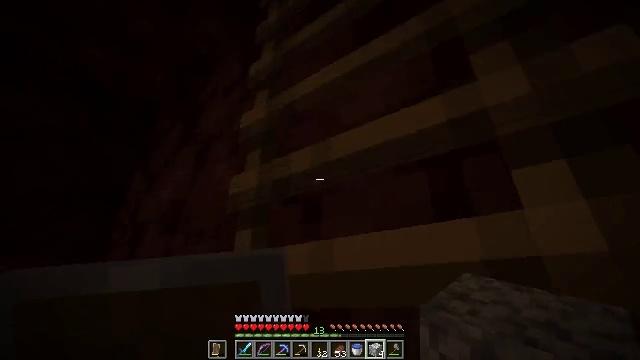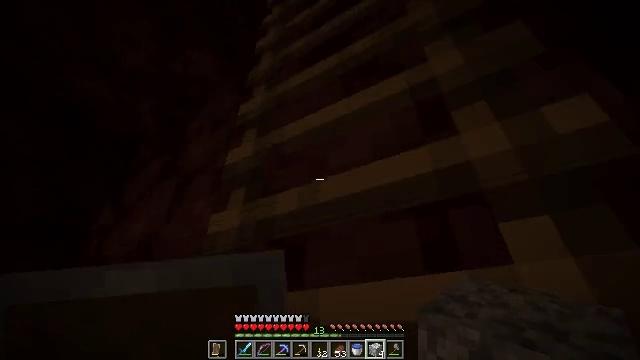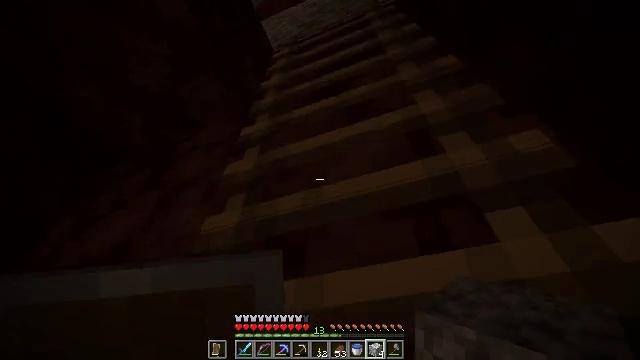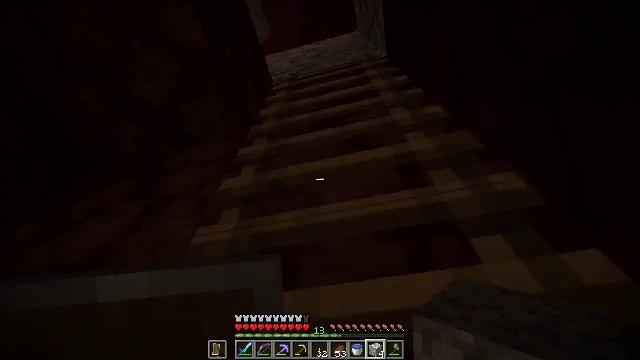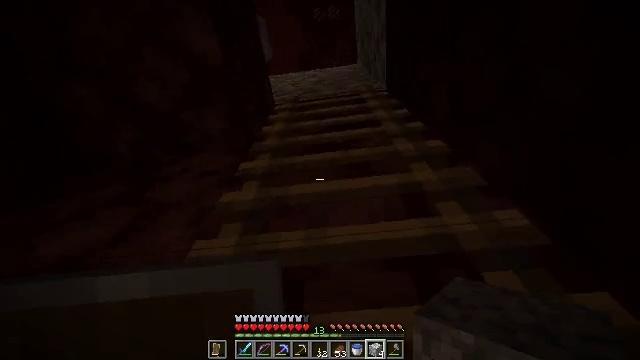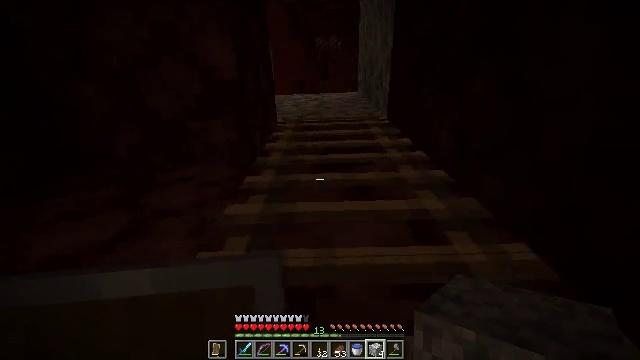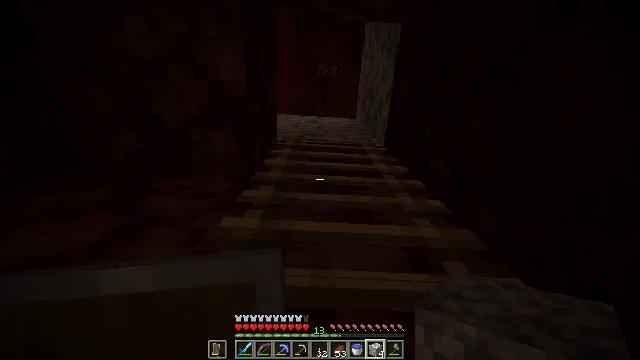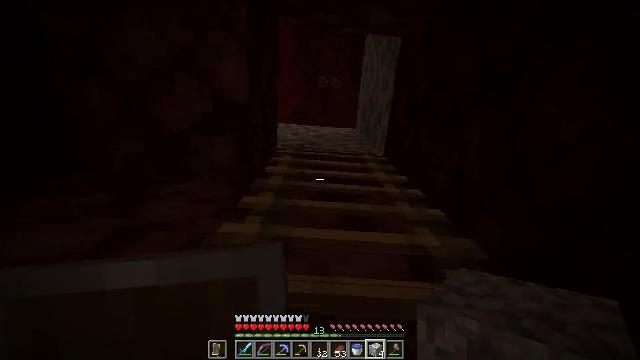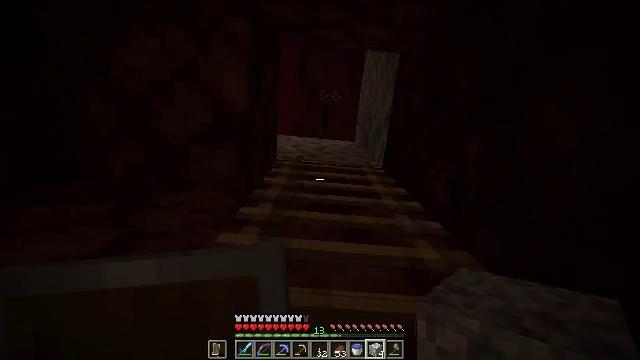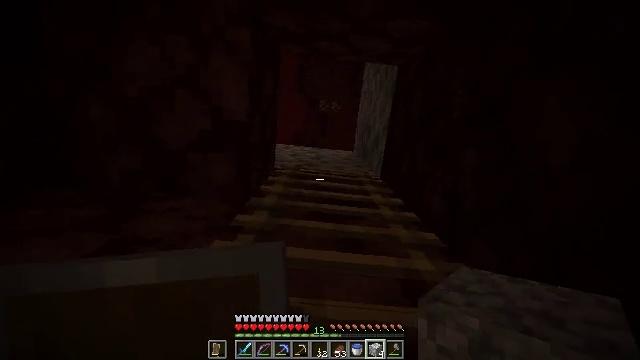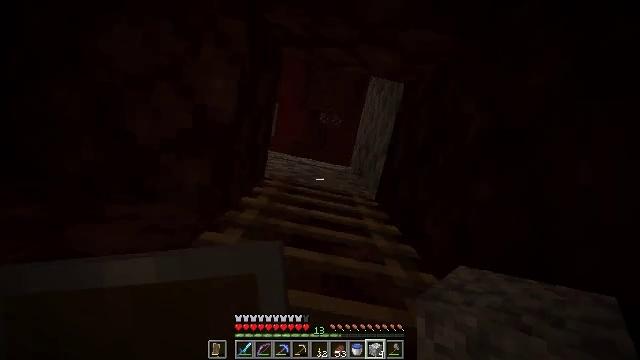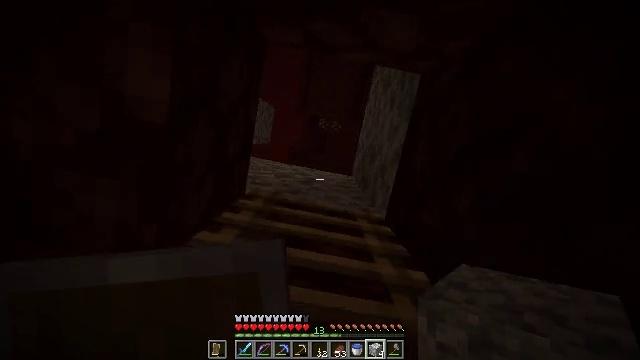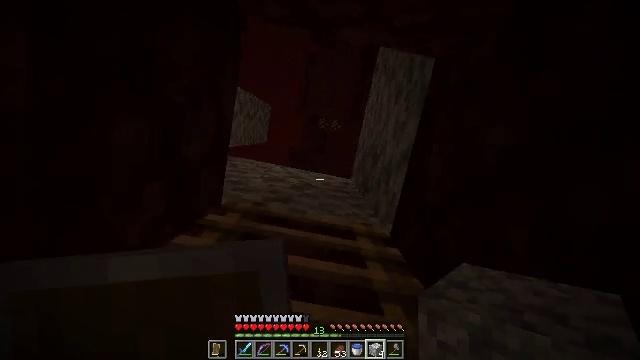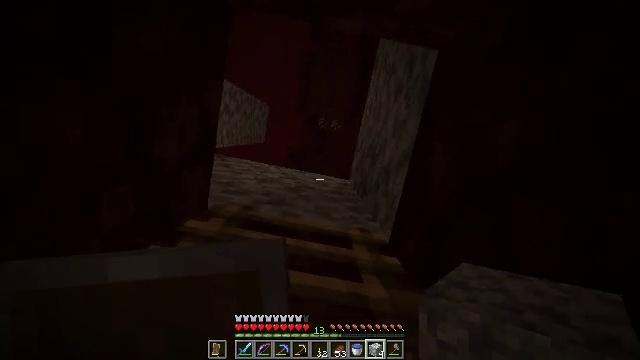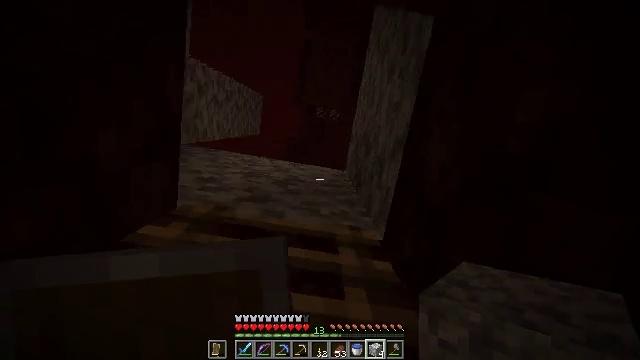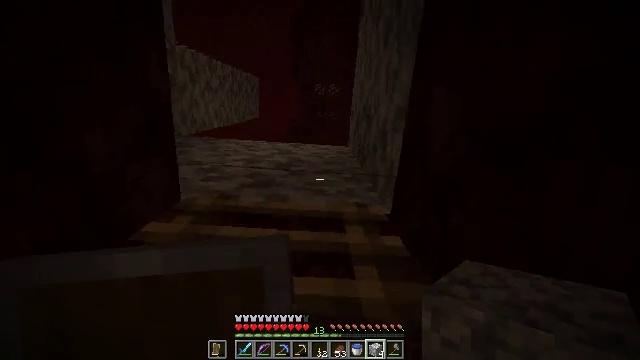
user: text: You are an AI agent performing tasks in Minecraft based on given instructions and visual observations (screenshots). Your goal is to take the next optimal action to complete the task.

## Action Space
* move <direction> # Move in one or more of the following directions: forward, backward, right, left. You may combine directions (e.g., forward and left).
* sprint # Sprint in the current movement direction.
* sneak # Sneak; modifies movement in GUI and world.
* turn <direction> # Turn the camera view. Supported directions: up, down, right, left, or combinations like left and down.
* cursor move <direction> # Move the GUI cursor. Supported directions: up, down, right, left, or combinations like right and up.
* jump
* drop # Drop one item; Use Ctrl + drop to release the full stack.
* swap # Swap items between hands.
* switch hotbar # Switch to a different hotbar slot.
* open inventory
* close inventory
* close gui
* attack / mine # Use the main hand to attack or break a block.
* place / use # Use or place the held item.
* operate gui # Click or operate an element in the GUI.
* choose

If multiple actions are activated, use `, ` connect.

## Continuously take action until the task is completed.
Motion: motion action
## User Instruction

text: Make six sticks into a ladder in the crafting table.
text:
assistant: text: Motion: move forward, turn right and up, jump
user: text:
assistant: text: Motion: move forward, turn right and up, jump
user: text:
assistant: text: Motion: move forward, turn right and up, jump
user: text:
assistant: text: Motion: move forward, turn right and up, jump
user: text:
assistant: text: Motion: move forward, turn right and up, jump
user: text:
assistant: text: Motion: move forward, turn right and up, jump
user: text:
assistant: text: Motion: move forward, turn up, jump
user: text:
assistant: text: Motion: move forward, turn up, jump
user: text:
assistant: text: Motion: move forward, turn right and up, jump
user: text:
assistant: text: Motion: move forward, turn right and up, jump
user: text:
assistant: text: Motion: move forward and move right, turn up, jump
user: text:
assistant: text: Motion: move forward and move right, jump
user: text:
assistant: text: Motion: move forward and move right, jump
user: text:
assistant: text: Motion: move forward and move right, turn left and down, jump
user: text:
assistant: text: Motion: move forward, turn left and down
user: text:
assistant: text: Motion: move forward, turn left, jump
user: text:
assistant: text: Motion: move forward, turn left, jump
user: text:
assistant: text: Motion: move forward, turn left and down, jump
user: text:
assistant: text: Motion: move forward, turn left and down, jump
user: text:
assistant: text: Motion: move forward, turn left and down, jump
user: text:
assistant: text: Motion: move forward, turn left and down, jump
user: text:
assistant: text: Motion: move forward, turn left and down, jump
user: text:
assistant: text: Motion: move forward, turn left and down, jump
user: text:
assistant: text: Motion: move forward, turn left and down, jump
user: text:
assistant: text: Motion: move forward, turn down, jump
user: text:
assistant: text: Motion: move forward, jump
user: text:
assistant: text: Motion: move forward, jump
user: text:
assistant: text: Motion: move forward and move right, turn left and down, jump
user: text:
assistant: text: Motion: move forward and move right, turn left and down, jump
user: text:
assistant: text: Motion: move forward and move right, turn left and down, jump